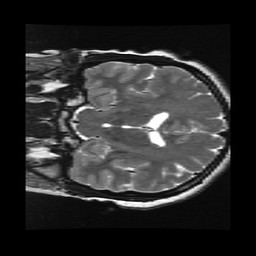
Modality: T2w
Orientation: coronal
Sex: female
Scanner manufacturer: ge
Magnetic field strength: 3 T
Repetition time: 5 s
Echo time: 0.1019 s